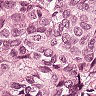
Metastatic tissue present: yes